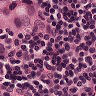
Metastatic tissue present: yes